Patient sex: M
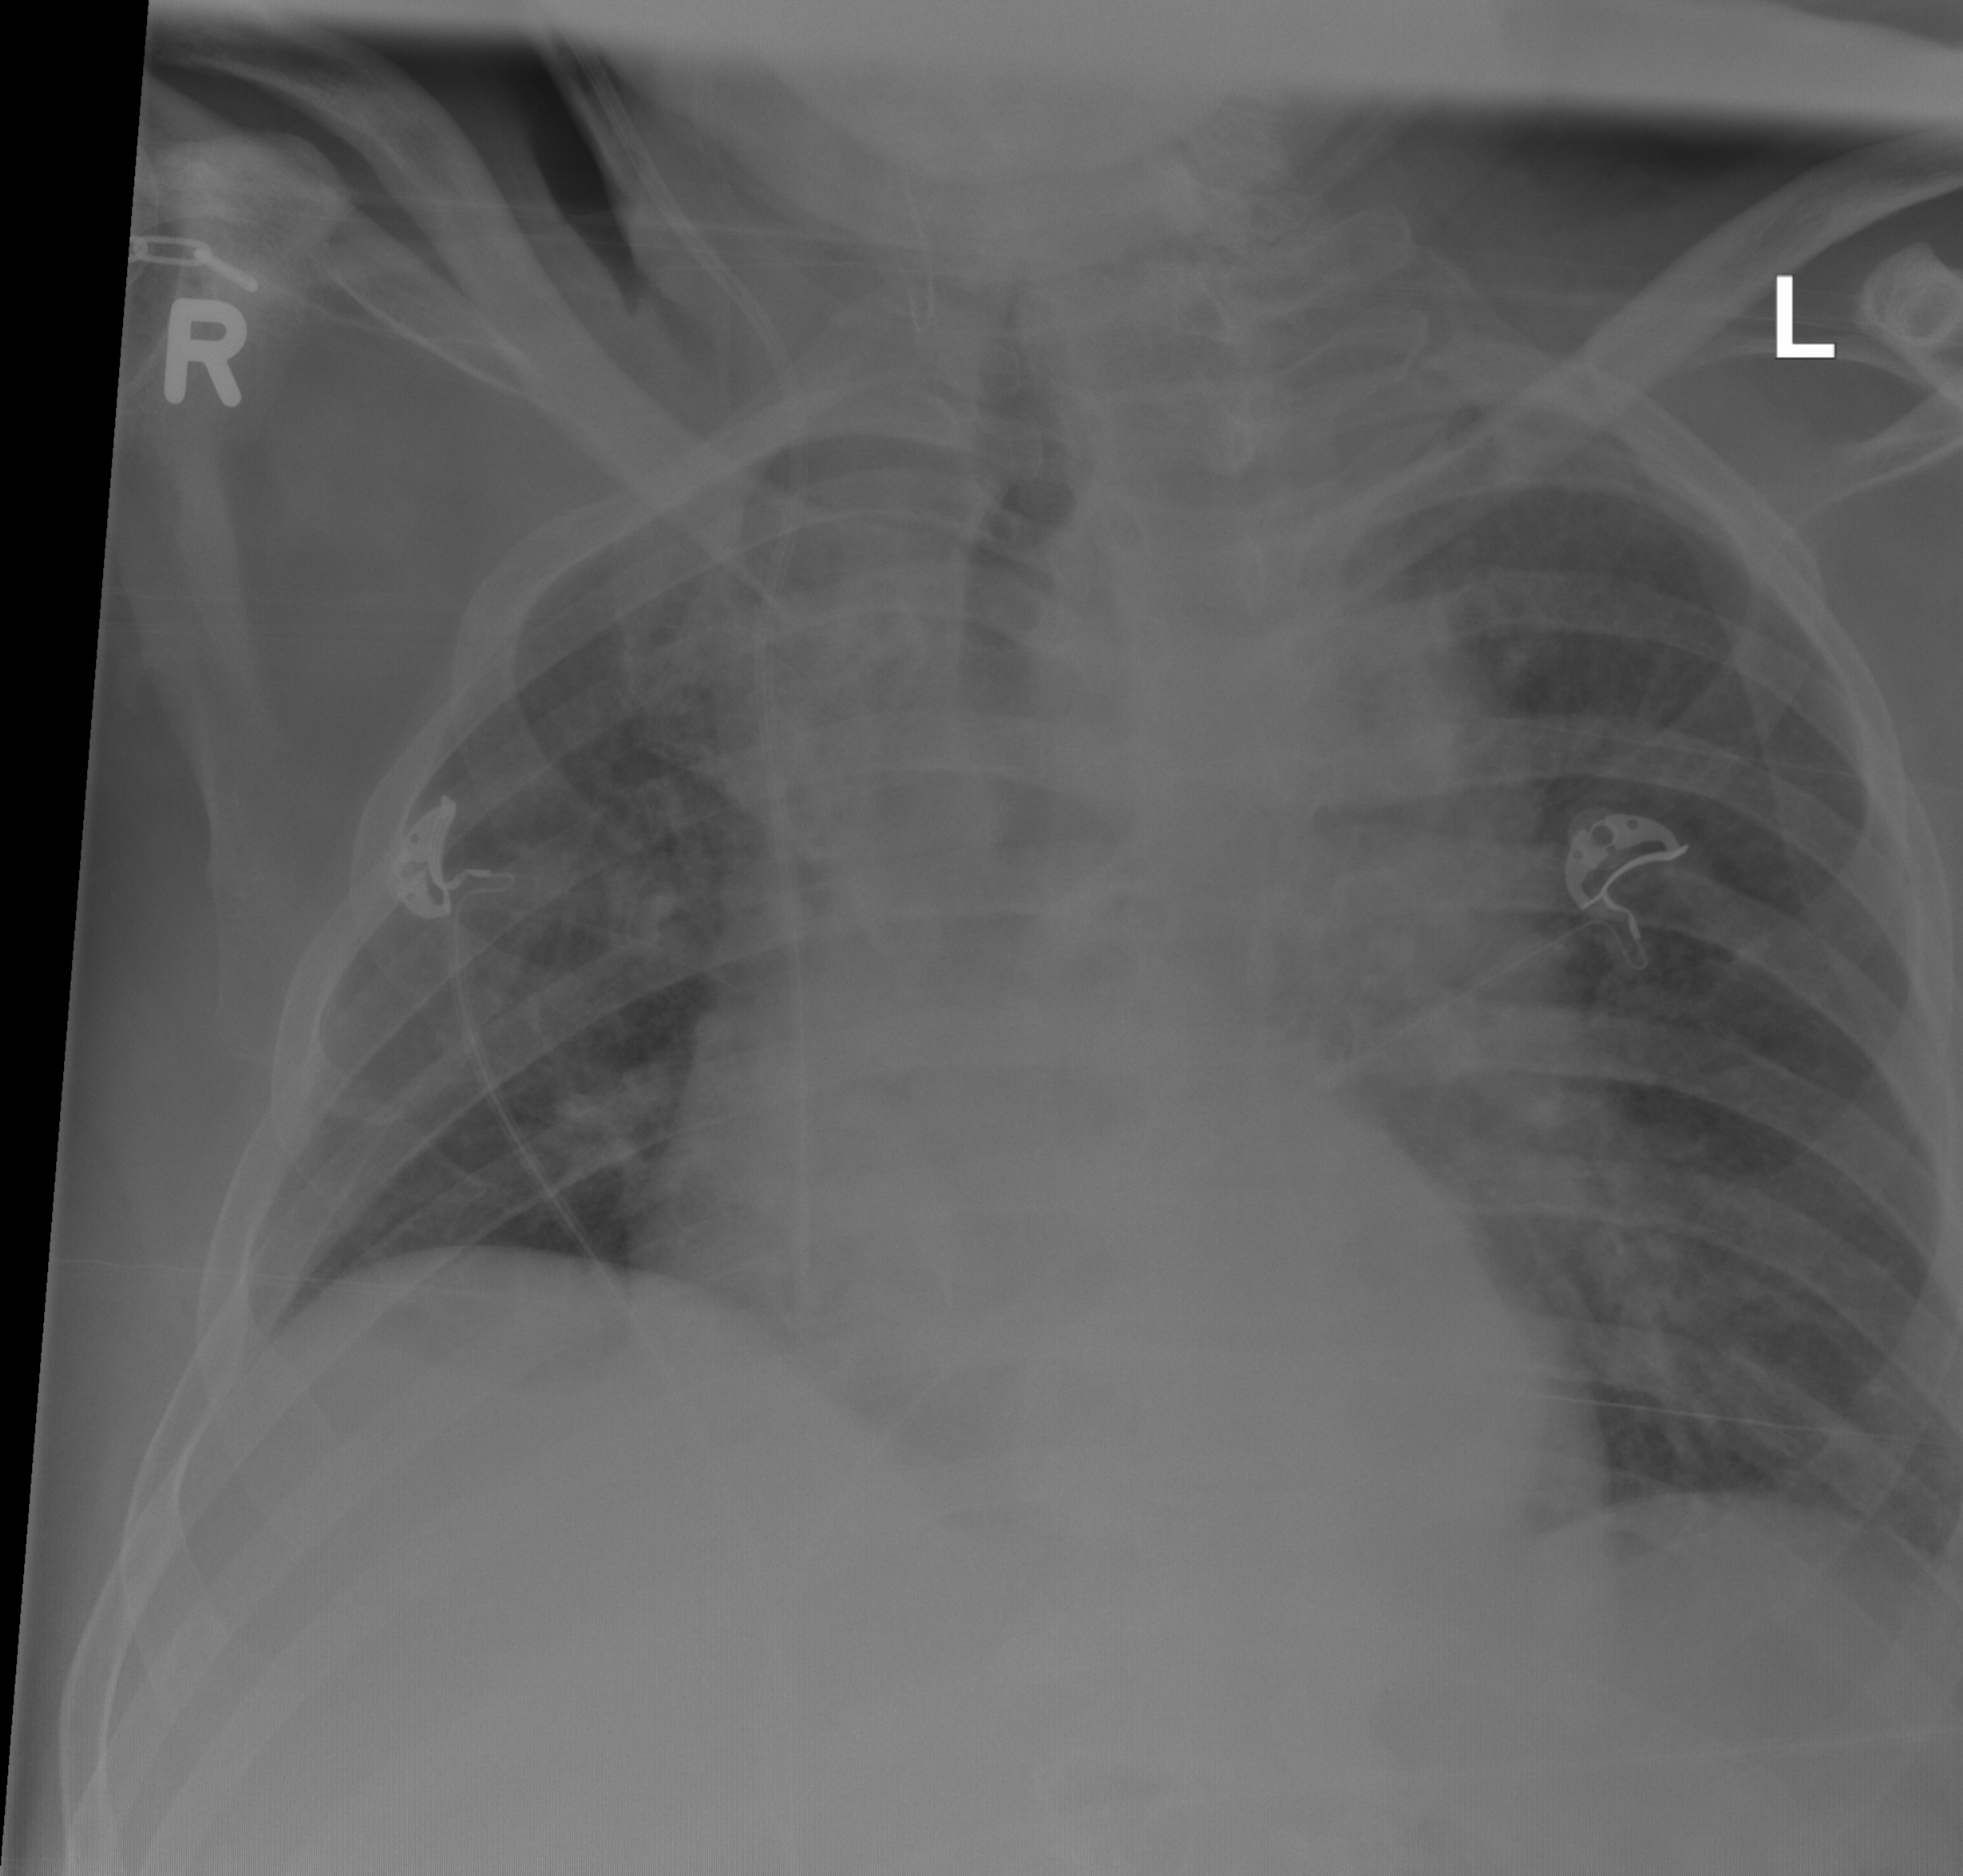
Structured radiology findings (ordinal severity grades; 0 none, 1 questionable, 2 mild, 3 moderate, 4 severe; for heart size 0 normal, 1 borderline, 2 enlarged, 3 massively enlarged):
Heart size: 2
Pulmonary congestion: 0
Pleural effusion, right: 0
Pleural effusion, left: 0
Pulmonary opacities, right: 0
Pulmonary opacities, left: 1
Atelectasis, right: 0
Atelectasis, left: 0